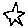
Label: star